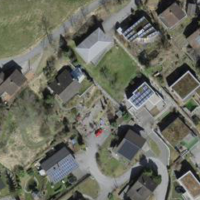
EUNIS habitat code: 55
Species observed at this site:
Medicago sativa